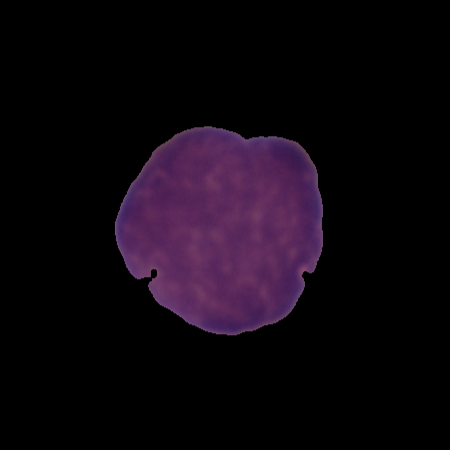
Label: healthy